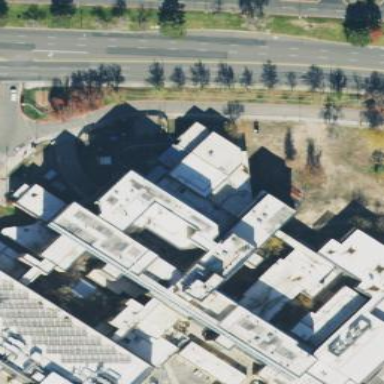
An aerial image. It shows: Hospital building.